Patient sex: M
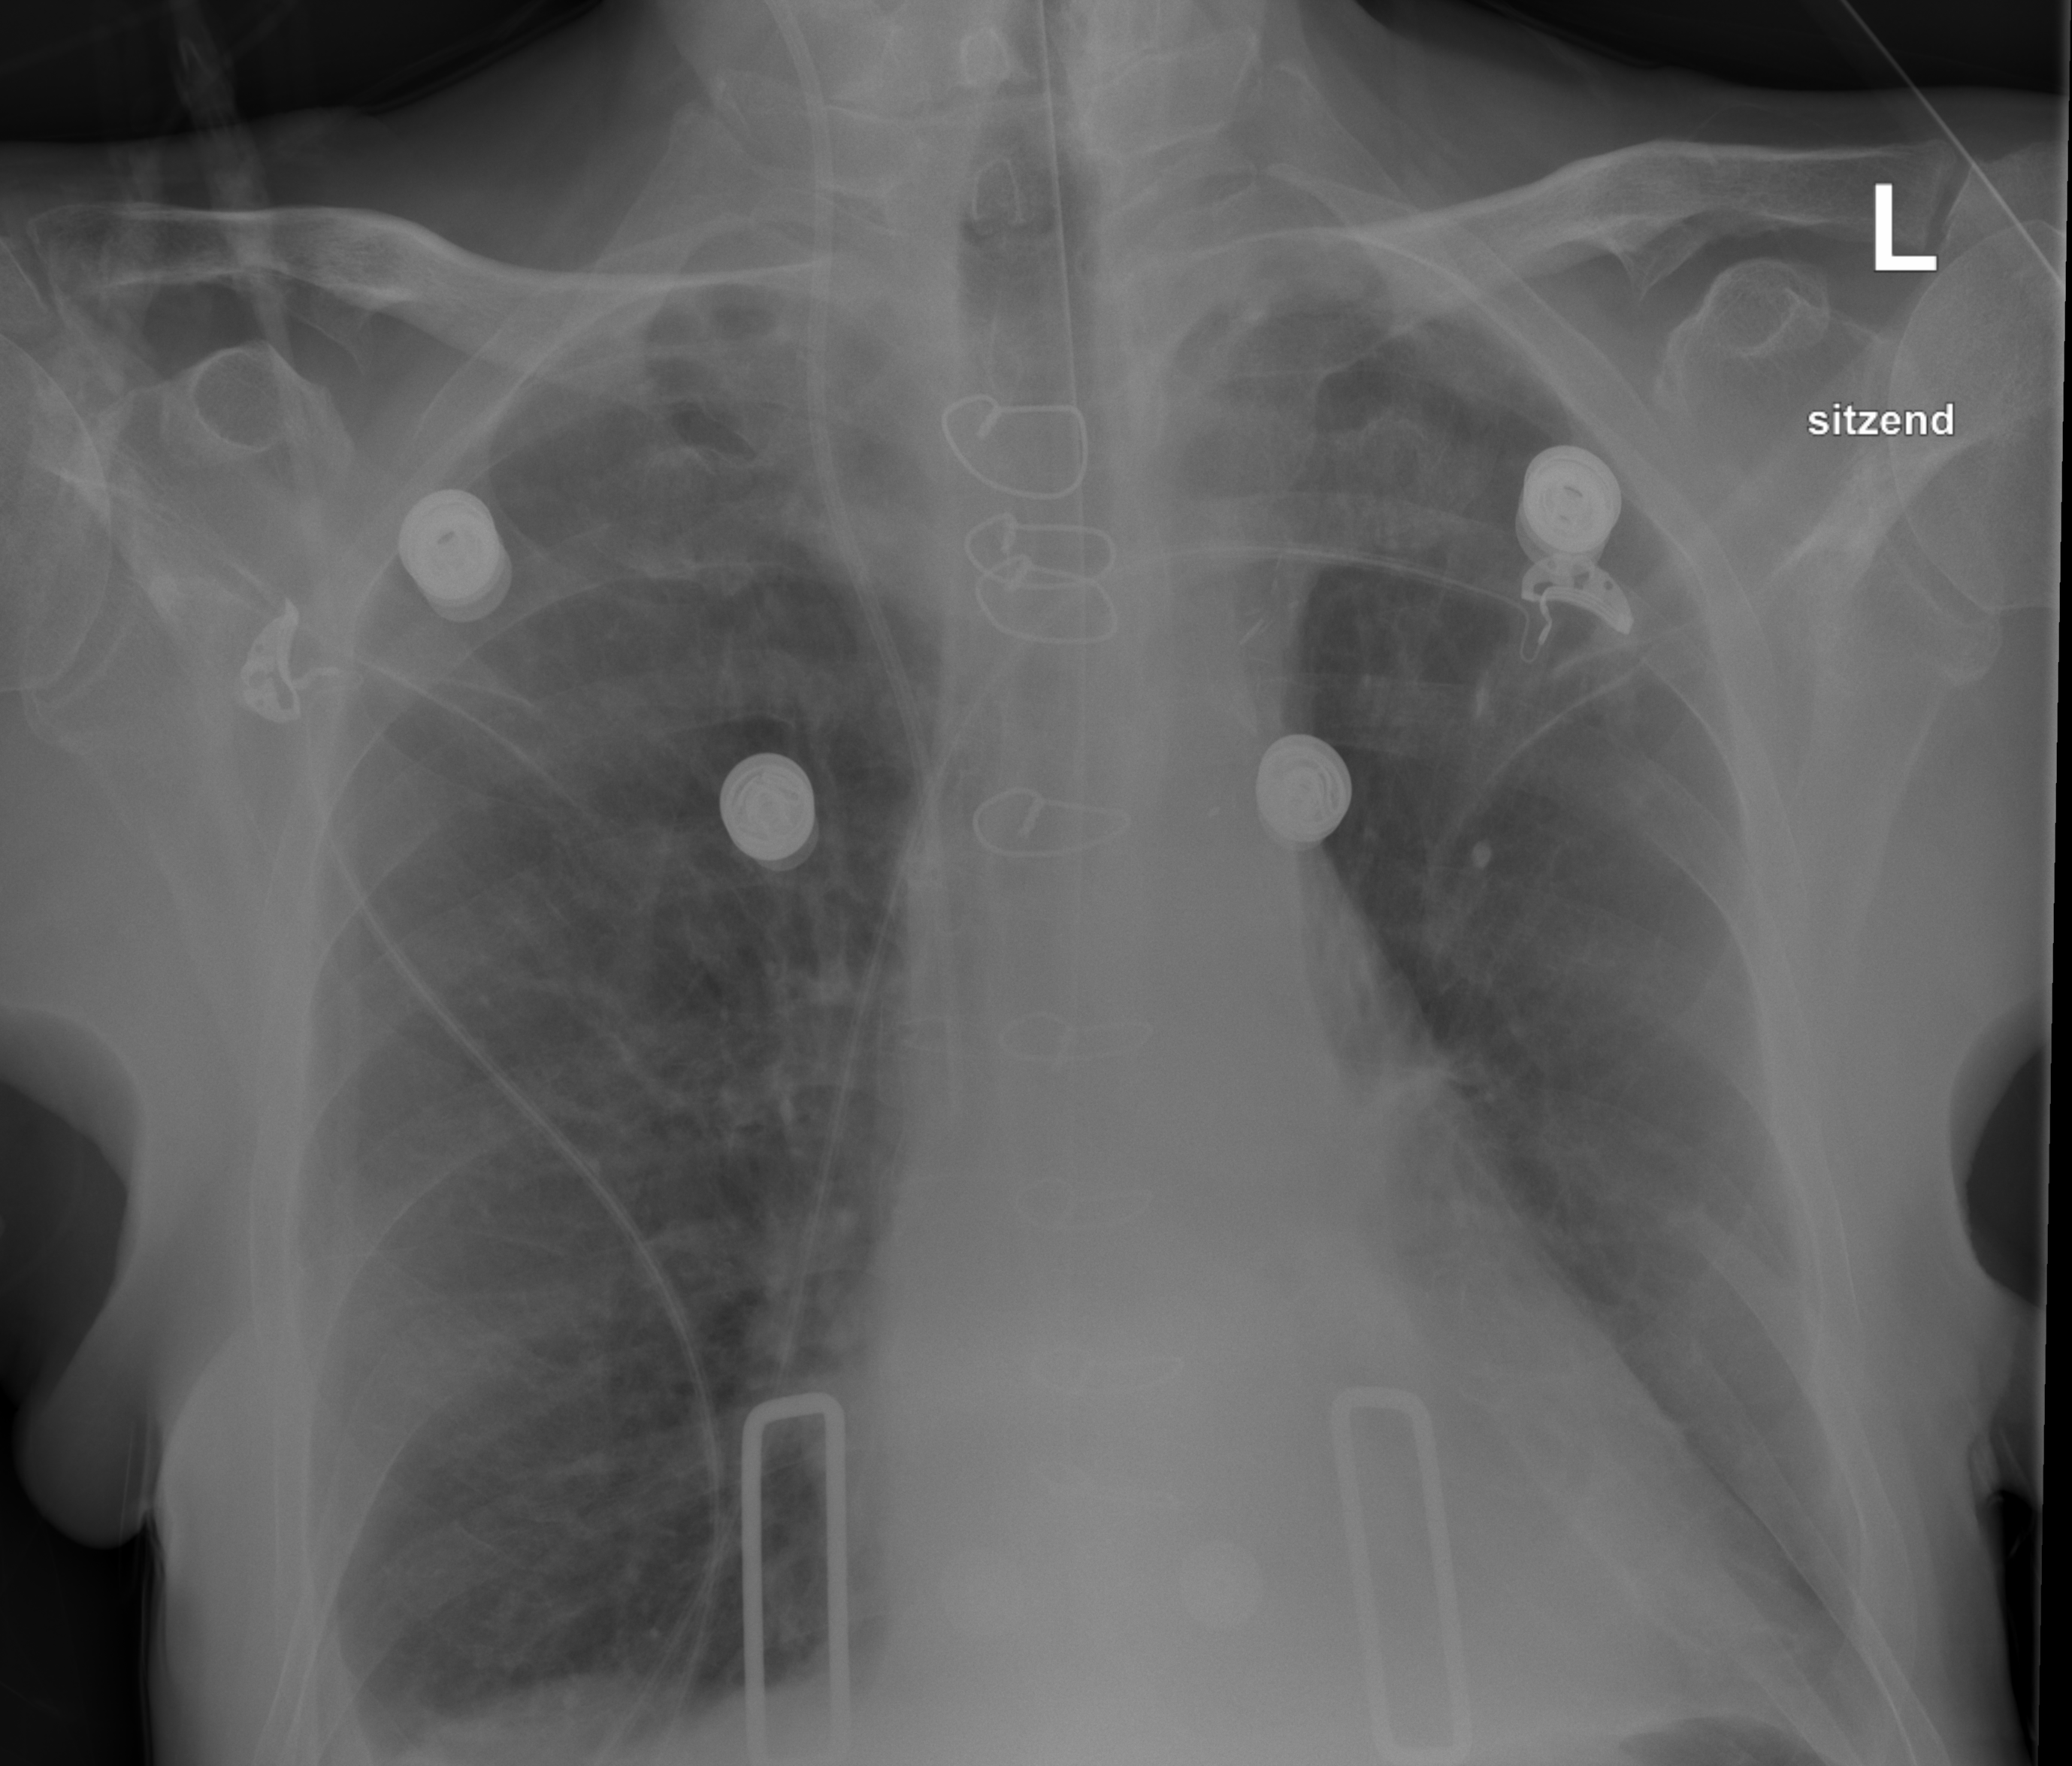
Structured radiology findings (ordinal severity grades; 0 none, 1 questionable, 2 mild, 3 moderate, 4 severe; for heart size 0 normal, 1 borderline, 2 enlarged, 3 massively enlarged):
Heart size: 0
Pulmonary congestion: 0
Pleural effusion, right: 2
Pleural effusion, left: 2
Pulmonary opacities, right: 0
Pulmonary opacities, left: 0
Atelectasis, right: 2
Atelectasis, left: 2